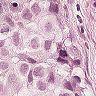
Metastatic tissue present: yes